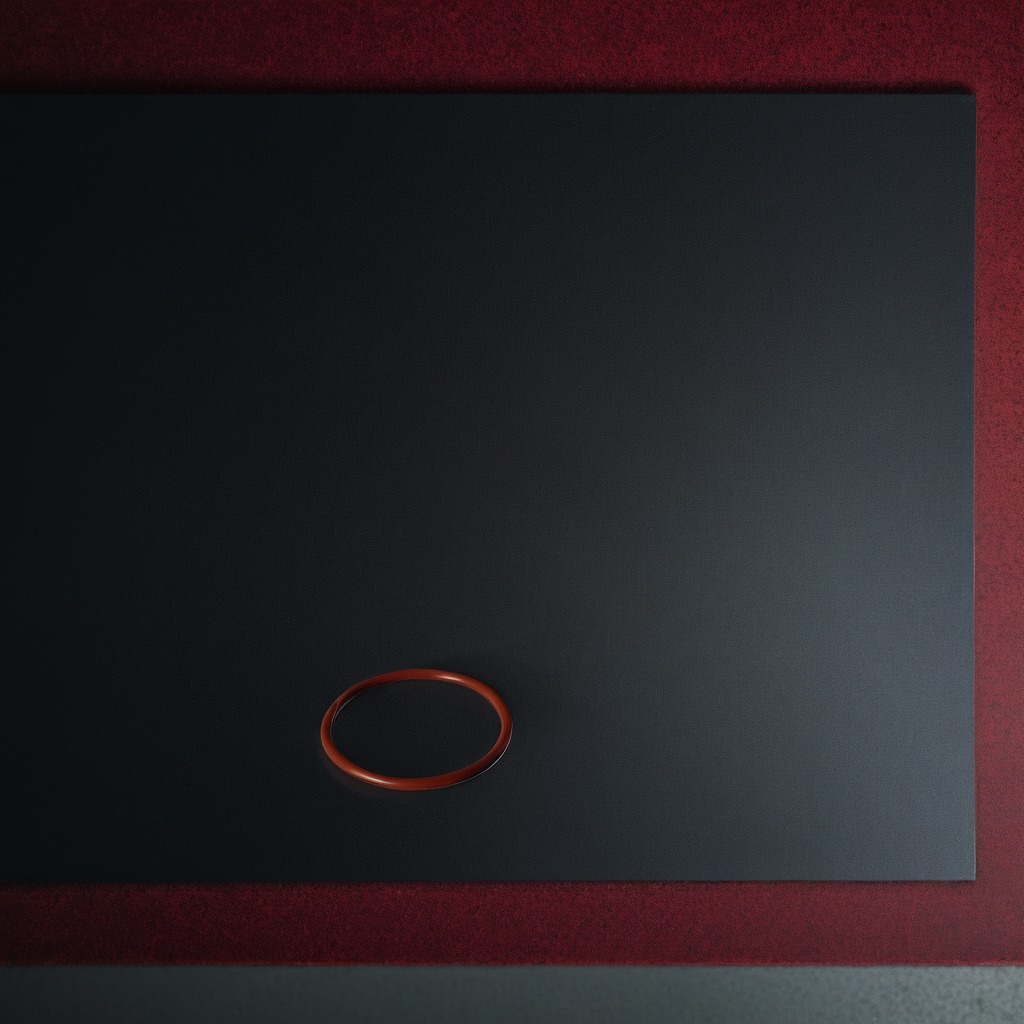
A rubber O-ring is lying on the clean granite tabletop inside a workshop at night dim ambient light soft shadows worn but beneath the mat.